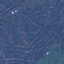
Land use / land cover class: Residential